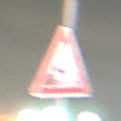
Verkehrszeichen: Ufer
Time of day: Night
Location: Outdoor (Urban)
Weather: PartlyCloudy
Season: NotSpecified
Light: Artificial